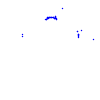
Particle: proton